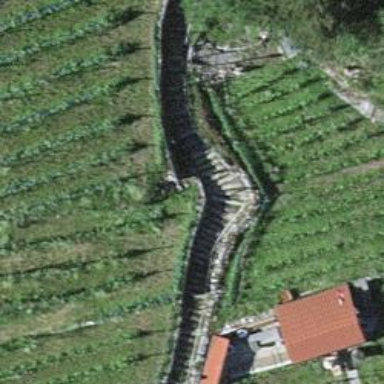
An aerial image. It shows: Retaining wall.